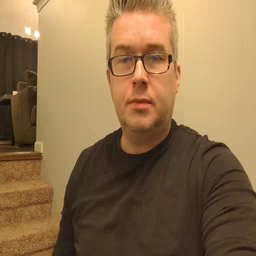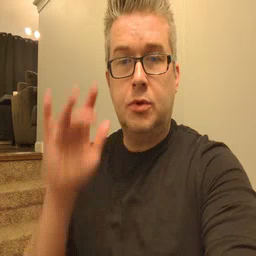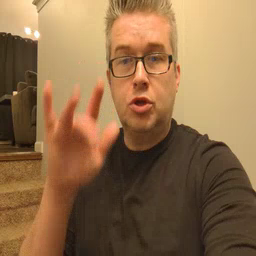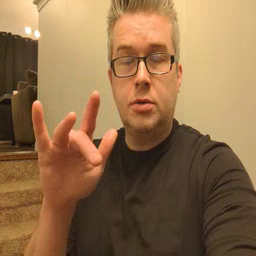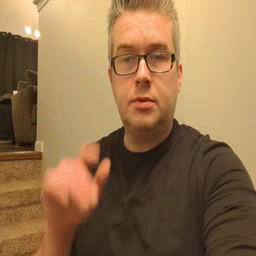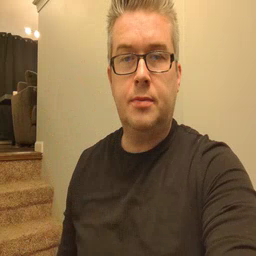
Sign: touch